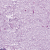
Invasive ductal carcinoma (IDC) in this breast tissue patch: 0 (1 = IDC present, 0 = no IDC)